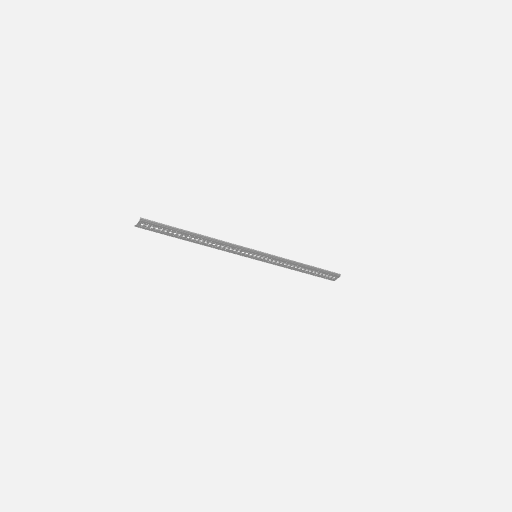
Part: RailChannel49H